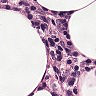
Metastatic tissue present: no